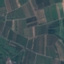
Land use / land cover: PermanentCrop